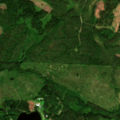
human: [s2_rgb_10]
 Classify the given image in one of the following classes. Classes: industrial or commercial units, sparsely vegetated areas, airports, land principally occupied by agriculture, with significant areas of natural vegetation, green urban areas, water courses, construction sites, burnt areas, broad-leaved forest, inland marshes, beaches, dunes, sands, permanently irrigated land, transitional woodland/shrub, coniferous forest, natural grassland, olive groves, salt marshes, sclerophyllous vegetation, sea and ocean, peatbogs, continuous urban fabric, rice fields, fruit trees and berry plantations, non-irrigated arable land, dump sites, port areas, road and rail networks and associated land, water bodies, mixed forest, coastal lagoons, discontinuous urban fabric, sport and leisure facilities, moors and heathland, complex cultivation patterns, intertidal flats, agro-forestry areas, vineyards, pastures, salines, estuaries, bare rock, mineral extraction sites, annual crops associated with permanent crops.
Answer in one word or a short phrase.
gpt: broad-leaved forest, coniferous forest, mixed forest, transitional woodland/shrub